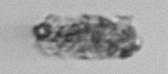
Label: fecal_pellet